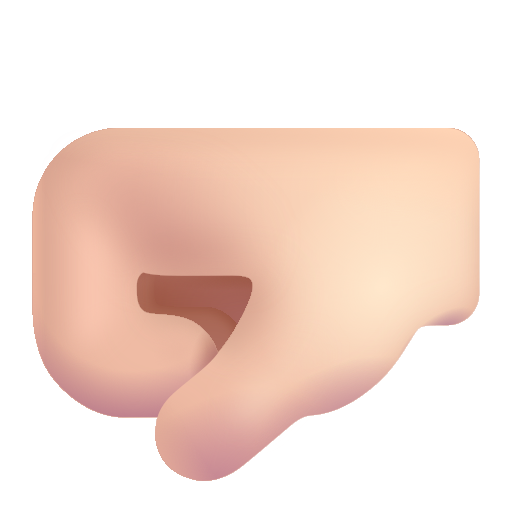
left facing fist color light